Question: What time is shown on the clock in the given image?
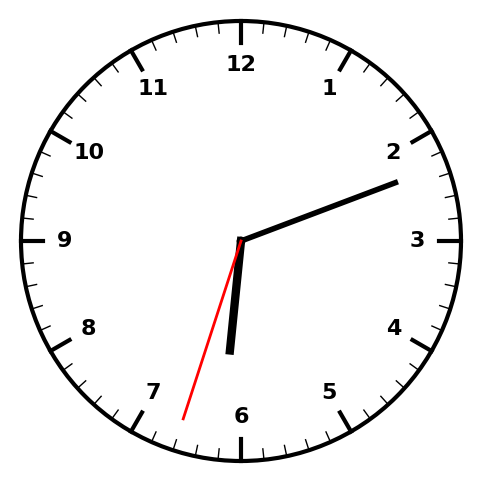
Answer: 06:11:33